三年级 · 算术
一个工业机器人平均每分钟做 31 个零件, 它工作 22 分钟能做多少个零件? 下边坚式虚线方框中的“ 62 ”表示机器人工作 $(\quad)$ 分钟做了( $\quad$ )零件。

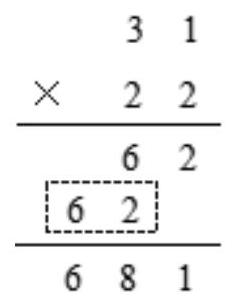
答案: $20 \quad 620$

【分析】下边坚式虚线方框中的“ 62 ”是用另一个乘数的十位上的数乘得的结果, 故表示 20 个 31 即 620, 据此解答。

【详解】 $31 \times 20=620($ 个)

一个工业机器人平均每分钟做 31 个零件, 它工作 22 分钟能做多少个零件？下边坚式虚线方框中的“ 62 ”表示机器人工作 $(20)$ 分钟做了 (620) 个零件。

【点睛】熟练掌握两位数乘两位数的计算方法并灵活运用是解答本题的关键。